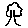
Label: tree